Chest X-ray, AP view. Patient: 56 years old, sex F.
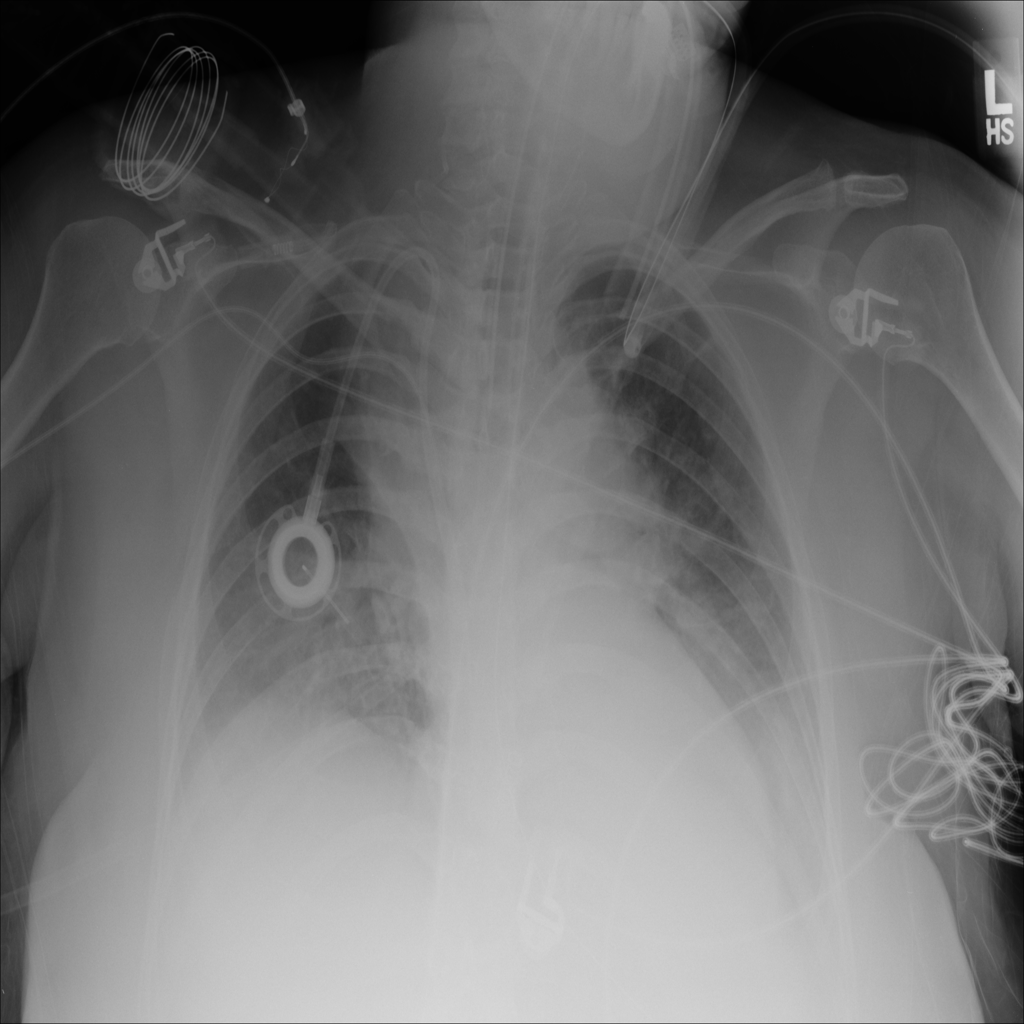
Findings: No Finding